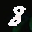
Label: 8